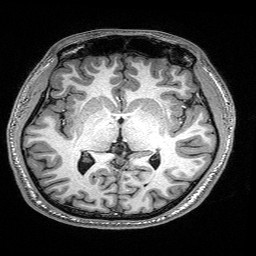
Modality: T1w
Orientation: coronal